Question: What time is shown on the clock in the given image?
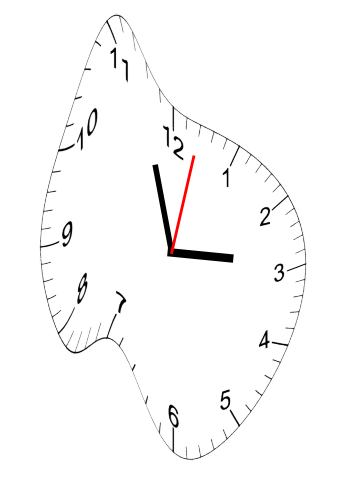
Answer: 02:57:02